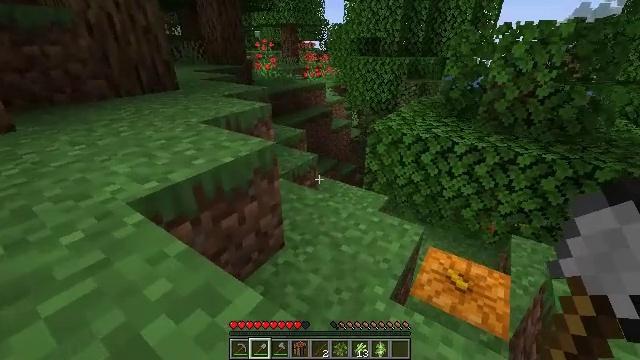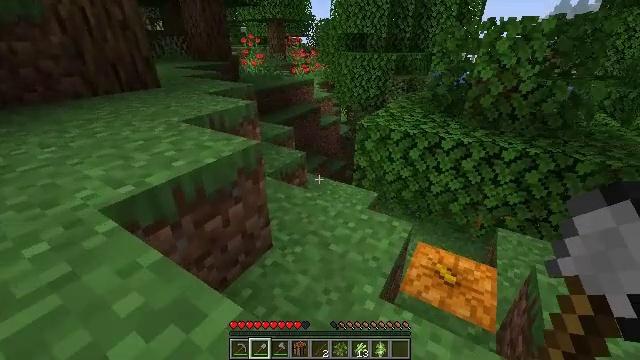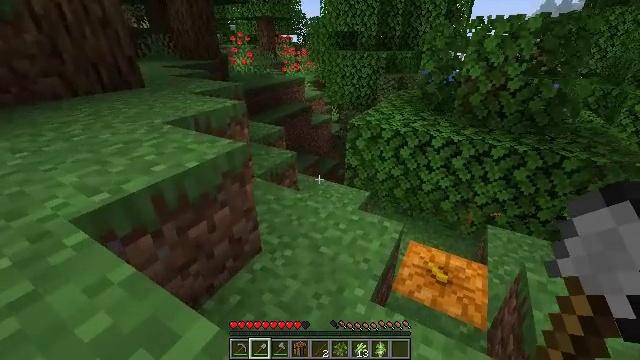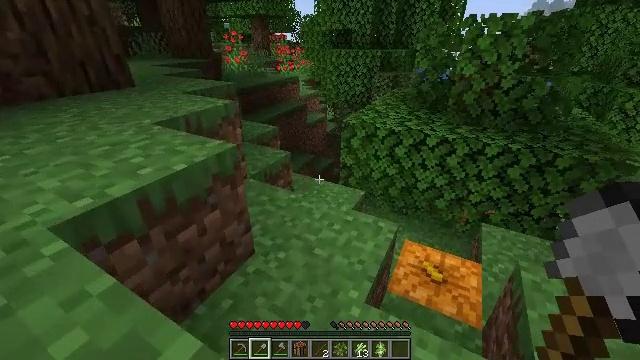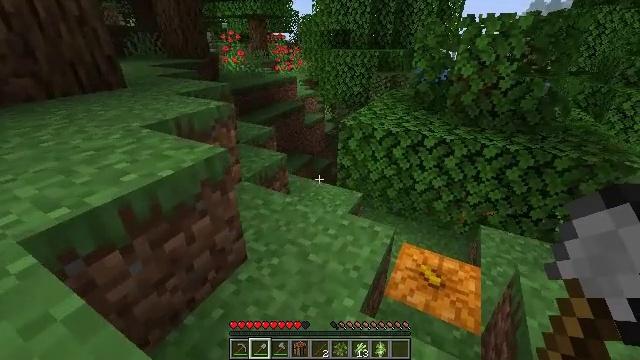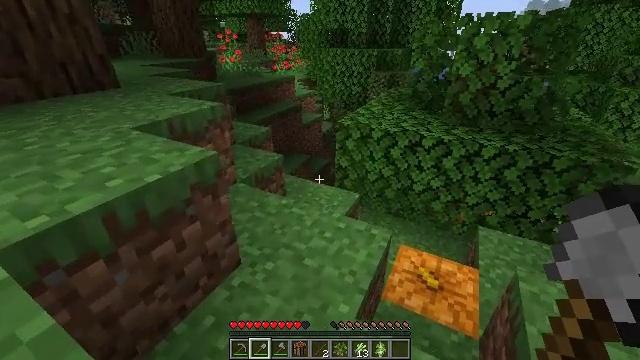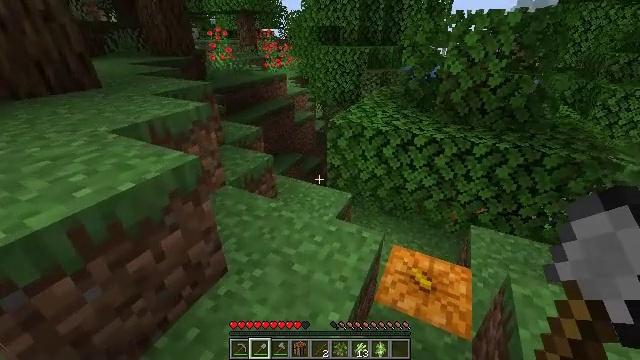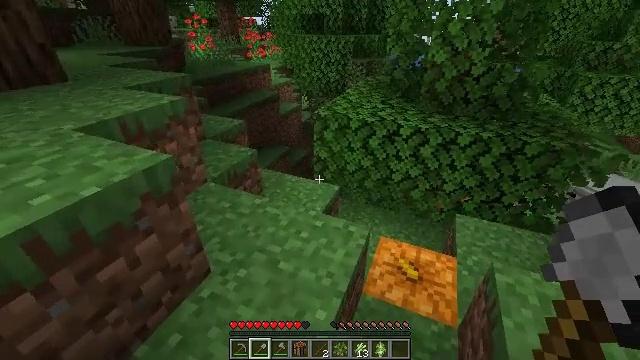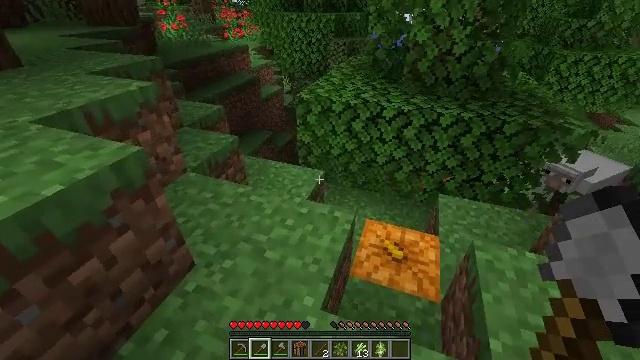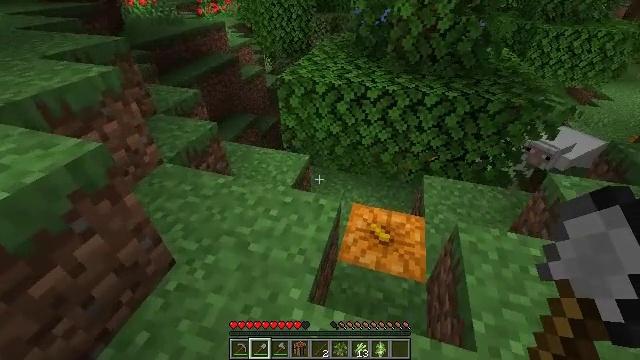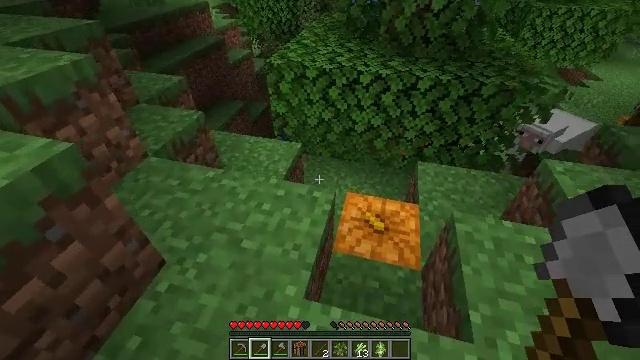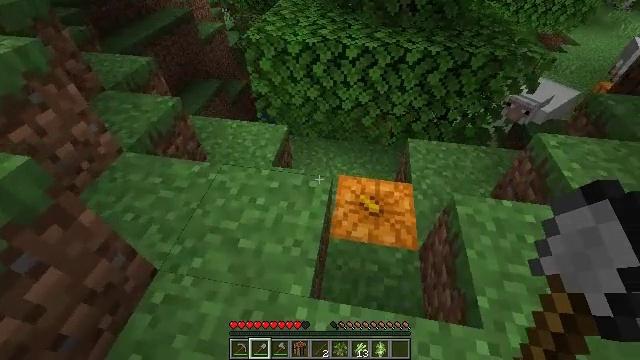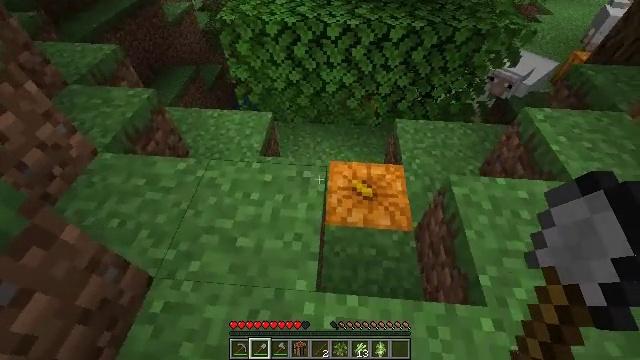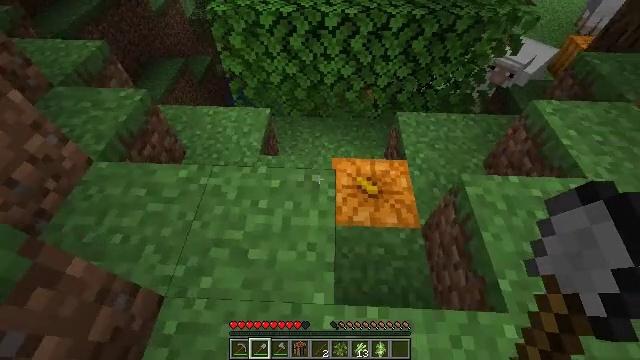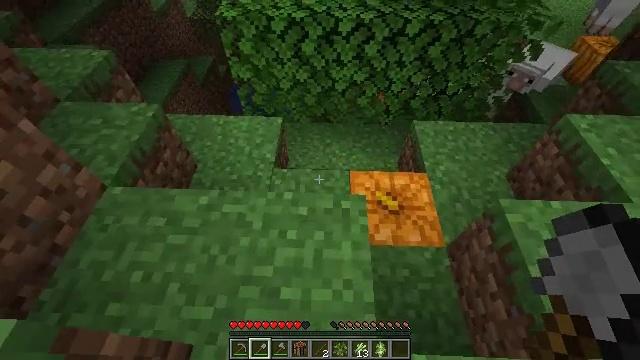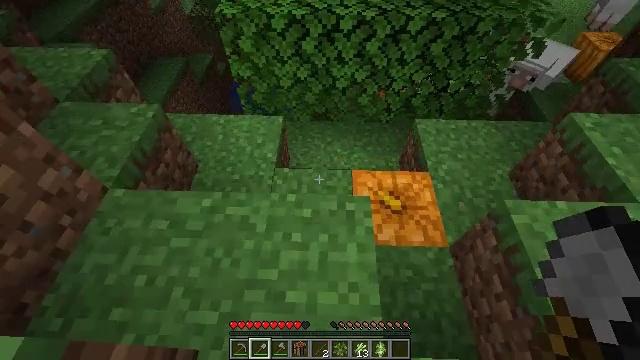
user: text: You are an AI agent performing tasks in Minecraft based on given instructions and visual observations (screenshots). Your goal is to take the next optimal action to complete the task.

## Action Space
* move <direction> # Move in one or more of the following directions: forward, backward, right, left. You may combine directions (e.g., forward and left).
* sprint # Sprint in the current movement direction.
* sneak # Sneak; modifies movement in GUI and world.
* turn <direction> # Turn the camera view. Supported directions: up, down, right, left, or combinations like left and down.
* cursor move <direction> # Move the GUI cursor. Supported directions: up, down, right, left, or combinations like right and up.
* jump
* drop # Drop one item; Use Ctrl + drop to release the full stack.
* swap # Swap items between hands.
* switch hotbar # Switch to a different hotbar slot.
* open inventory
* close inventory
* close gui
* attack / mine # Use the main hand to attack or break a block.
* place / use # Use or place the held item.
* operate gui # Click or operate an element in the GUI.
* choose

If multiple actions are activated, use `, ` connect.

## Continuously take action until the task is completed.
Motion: motion action
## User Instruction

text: Gather a pumpkin block.
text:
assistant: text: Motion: move forward and move left, turn right
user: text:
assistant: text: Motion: move forward and move left, turn right
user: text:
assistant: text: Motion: move forward and move left, turn right
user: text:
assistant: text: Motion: move forward and move left
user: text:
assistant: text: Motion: move forward and move left
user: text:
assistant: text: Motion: move forward and move left, turn right
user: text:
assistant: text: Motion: move forward and move left, turn right and down
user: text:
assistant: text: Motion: move forward and move left, turn right and down
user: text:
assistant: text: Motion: move forward and move left, turn right and down
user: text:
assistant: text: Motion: move forward and move left, turn right and down
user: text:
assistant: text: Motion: move forward and move left, turn right and down
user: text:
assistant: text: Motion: move forward and move left, turn right and down
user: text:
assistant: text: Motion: move forward and move left, turn right and down
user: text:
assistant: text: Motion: move forward and move left
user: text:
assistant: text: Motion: move forward and move left
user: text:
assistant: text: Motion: move forward, turn right and down
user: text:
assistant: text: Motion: move forward, turn right and down
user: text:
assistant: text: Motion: move forward, turn right and down
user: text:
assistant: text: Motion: move forward
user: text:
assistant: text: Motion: move forward, turn right
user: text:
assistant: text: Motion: turn right
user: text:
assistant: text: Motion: turn right
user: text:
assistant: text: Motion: turn right and up
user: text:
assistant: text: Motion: turn right and up
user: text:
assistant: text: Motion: turn right and up
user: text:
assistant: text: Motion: turn up
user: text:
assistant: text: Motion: turn right
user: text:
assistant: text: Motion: turn right and up
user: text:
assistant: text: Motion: turn up
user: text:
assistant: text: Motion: move right, turn up